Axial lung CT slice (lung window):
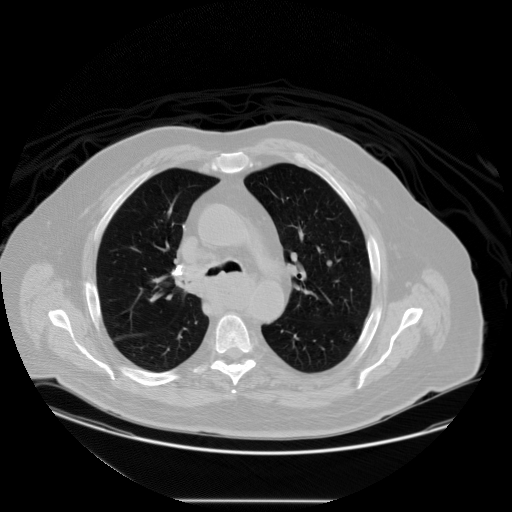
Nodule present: yes
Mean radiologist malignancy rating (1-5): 2.5